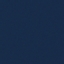
Land use / land cover class: SeaLake